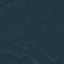
Land use / land cover: Forest